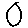
Label: circle